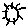
Label: sun